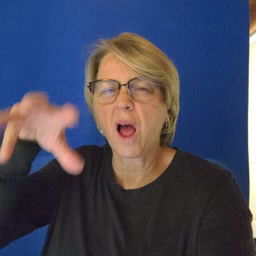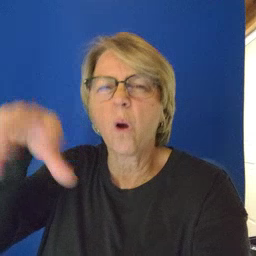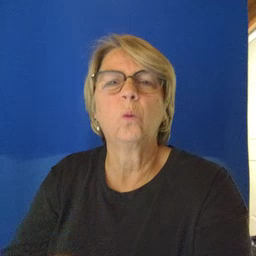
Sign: cloud